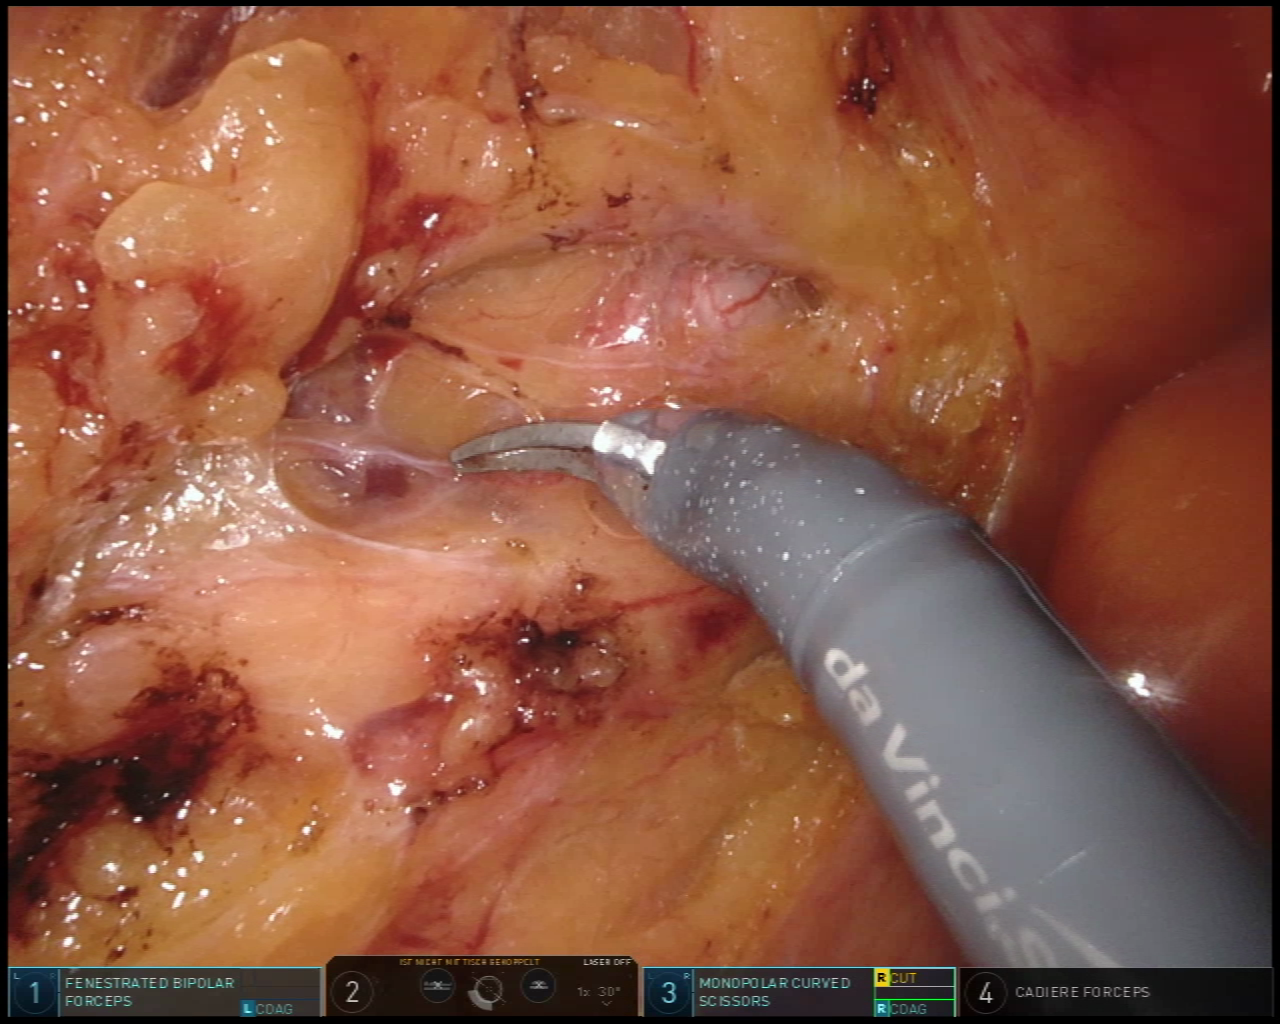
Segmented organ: inferior_mesenteric_artery
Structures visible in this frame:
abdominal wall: no
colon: no
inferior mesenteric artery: yes
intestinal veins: no
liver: no
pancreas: no
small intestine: no
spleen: no
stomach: no
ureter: yes
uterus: no
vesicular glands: no